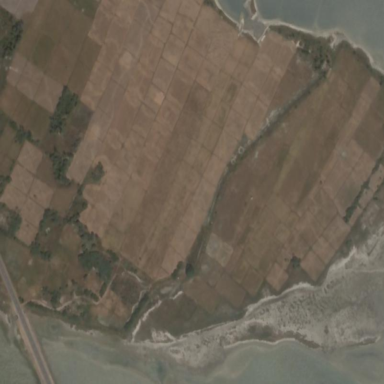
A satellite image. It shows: Farmland with rice crop.